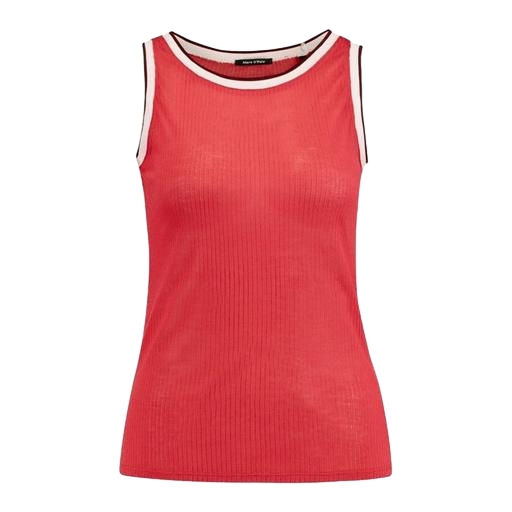
red tank top, red essential tank, red jane tank top, white background